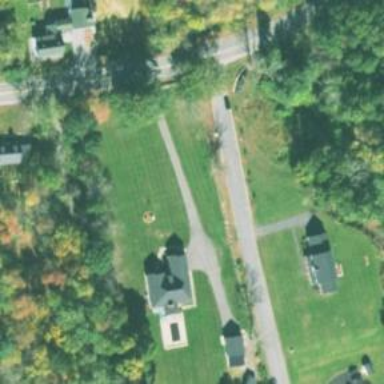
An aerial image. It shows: Driveway leading to service road.